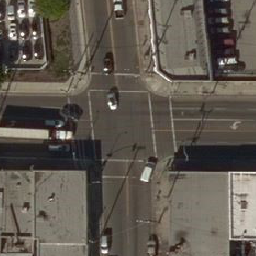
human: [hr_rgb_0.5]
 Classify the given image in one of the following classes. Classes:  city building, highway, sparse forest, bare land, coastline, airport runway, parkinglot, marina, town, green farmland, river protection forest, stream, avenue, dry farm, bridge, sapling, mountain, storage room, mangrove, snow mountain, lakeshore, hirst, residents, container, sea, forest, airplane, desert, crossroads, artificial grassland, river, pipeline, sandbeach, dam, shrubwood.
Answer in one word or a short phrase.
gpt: crossroads